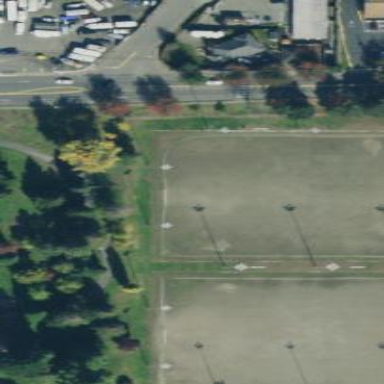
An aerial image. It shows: Soccer pitch for outdoor sports and leisure activities.